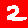
Digit: 2